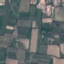
Land use / land cover class: PermanentCrop